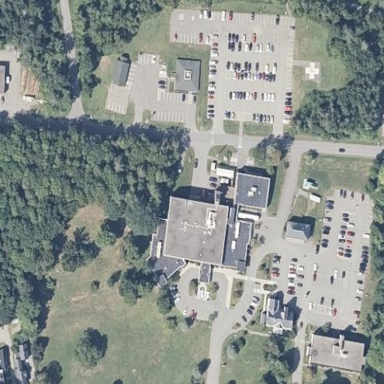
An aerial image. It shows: Hospital providing healthcare services.